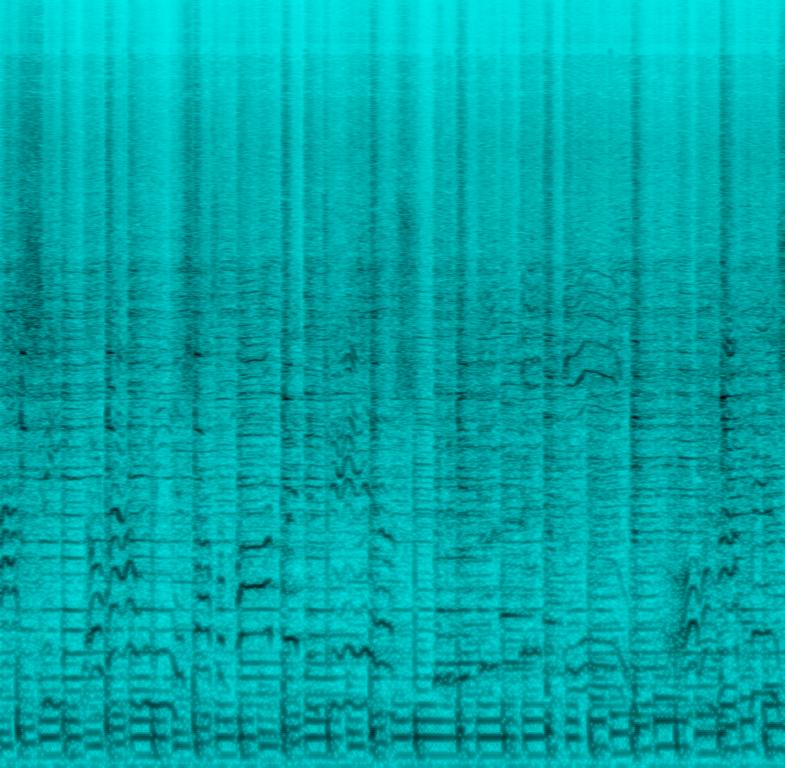
The low quality recording features a northern soul song that consists of flat male vocals, alongside melodic male background vocals, singing over funky guitar chords, groovy piano chords, groovy bass, "4 on the floor" kick pattern and shimmering open hats. It is noisy and in mono and therefore vintage, but it also sounds warm, nostalgic and sentimental.